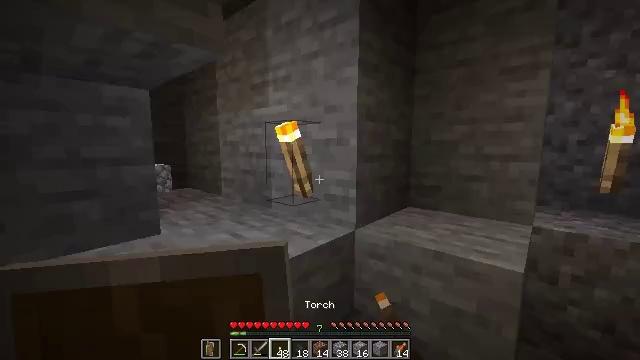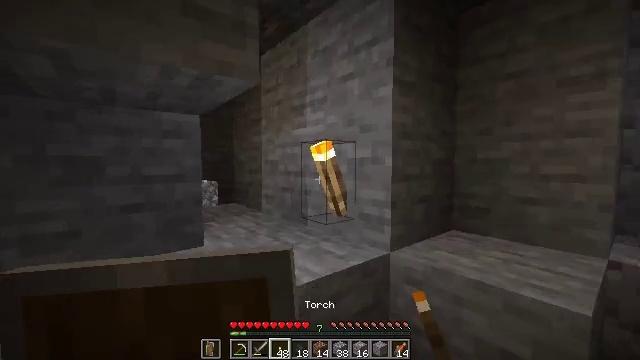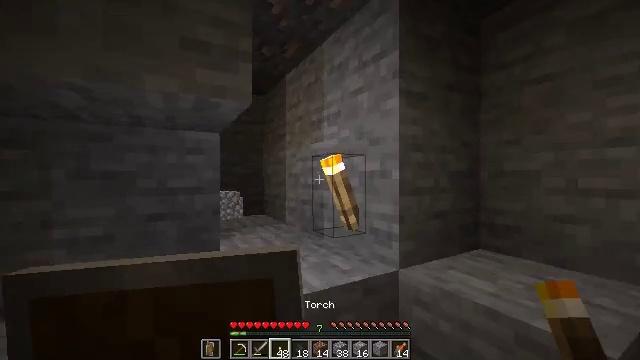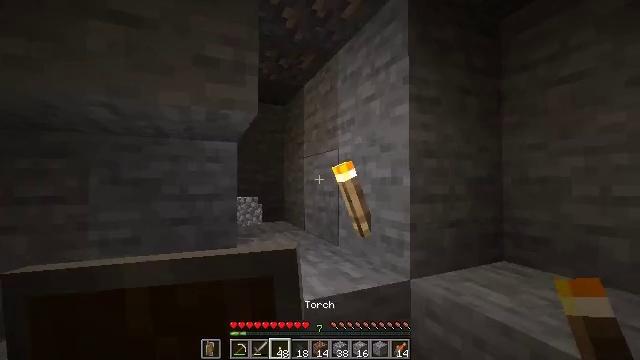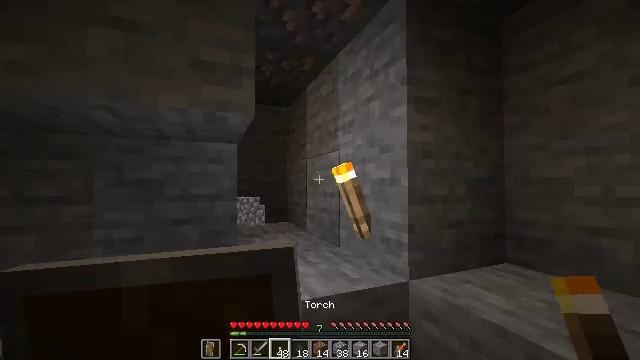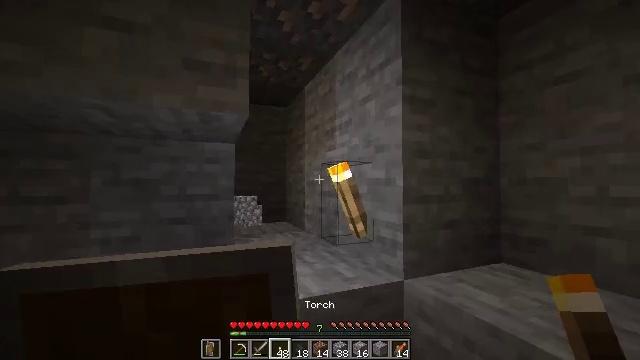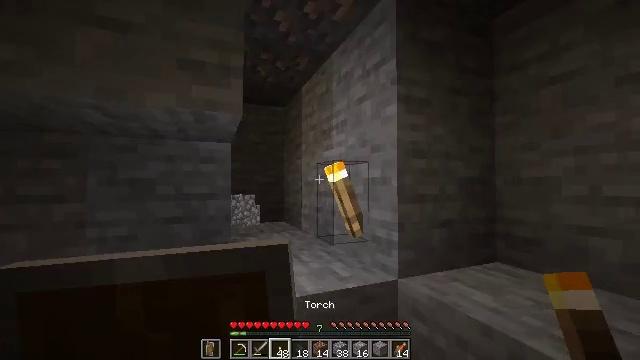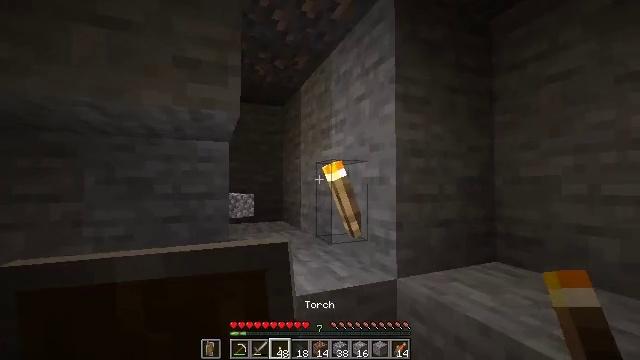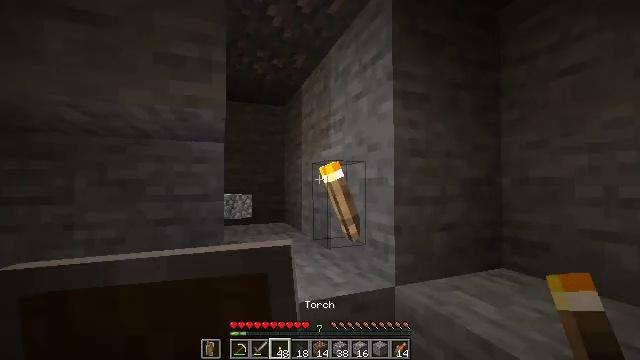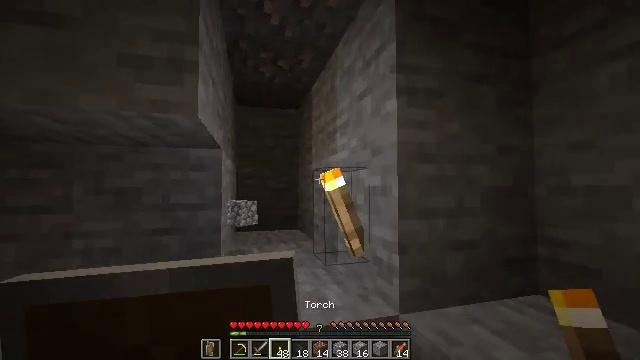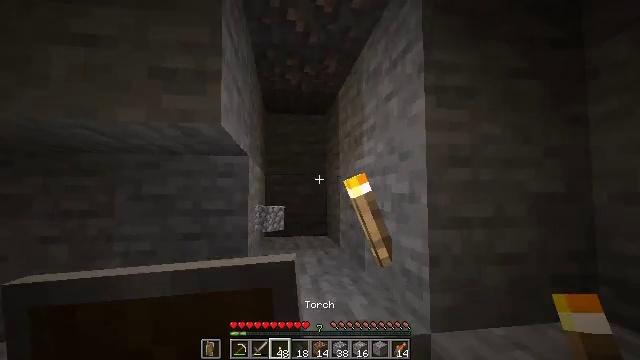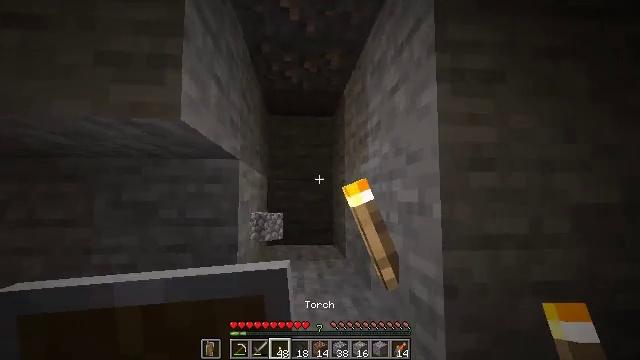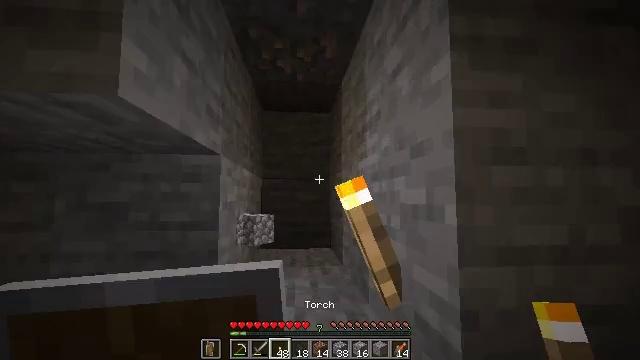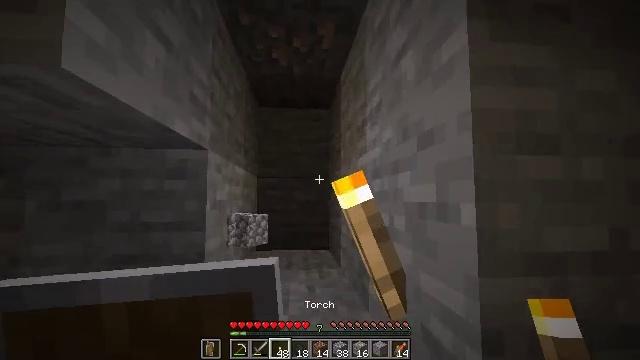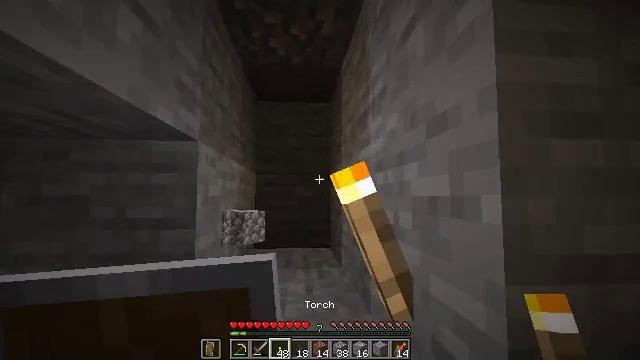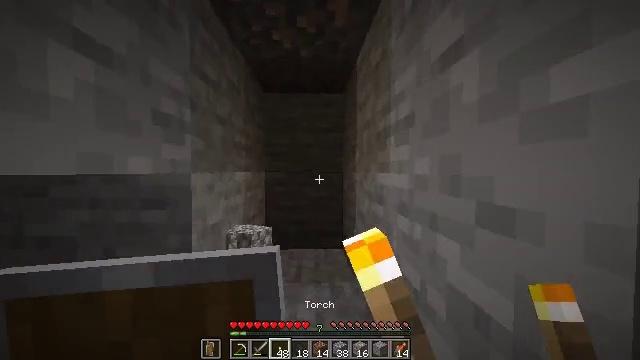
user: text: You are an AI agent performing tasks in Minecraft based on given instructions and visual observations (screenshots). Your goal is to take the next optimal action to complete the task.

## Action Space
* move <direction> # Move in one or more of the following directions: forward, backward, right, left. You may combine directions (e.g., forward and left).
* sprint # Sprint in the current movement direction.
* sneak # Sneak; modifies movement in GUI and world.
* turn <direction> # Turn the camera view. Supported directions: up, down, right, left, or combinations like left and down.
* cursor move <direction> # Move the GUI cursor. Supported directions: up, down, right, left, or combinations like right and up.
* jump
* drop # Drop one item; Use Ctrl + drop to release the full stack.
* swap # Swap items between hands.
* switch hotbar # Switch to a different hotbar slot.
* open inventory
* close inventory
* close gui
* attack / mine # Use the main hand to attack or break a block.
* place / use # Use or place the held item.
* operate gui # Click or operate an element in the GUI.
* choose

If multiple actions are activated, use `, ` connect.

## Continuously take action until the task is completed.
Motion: motion action
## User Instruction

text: Break the gravel block.
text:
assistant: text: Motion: move right, turn left and up
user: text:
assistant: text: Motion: move right, turn left and up
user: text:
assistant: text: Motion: turn left and up
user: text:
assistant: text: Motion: turn left
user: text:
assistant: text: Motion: no_op
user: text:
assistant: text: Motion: no_op
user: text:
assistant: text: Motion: move forward and move right
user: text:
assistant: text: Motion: move forward and move right, turn left
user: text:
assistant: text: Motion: move forward and move right, turn left
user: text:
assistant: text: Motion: move forward, turn left and up
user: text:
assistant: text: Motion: move forward, turn left and up
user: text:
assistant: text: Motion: move forward
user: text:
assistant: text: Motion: move forward
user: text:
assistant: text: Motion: move forward
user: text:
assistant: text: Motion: move forward, turn left and down, jump
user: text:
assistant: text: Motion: move forward, turn left and down, jump
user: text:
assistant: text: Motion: move forward and move left, turn left and down, jump
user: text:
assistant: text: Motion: move forward and move left, turn right and down, jump
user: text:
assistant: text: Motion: move forward and move left, turn right and down
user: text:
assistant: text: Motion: move forward, turn right and down
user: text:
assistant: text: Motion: move forward, turn right and down
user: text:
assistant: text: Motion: move forward, turn right
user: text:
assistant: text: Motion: move forward
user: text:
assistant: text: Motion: move forward
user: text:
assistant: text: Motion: move forward
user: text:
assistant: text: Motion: move forward and move left
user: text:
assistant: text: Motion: move forward and move left
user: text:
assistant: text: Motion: move forward and move left, turn right
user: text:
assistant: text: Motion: move forward and move left, turn right
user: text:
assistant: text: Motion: move left, turn right